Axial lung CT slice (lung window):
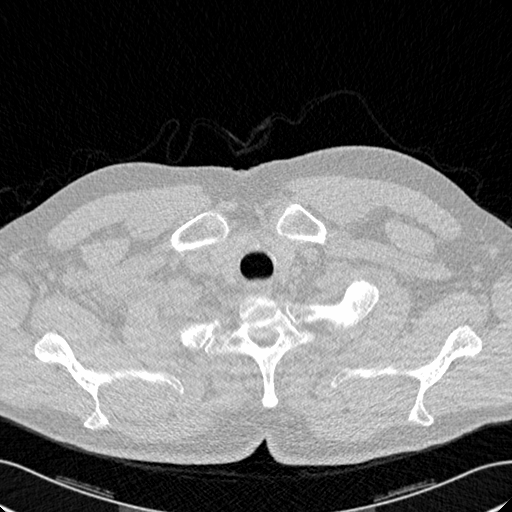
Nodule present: no